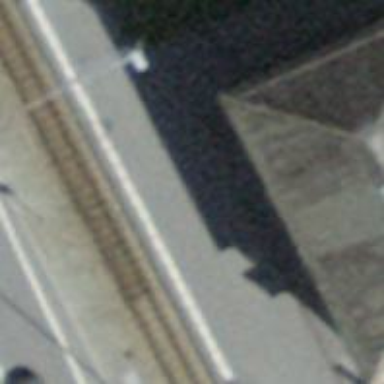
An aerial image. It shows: Halt on the railway.